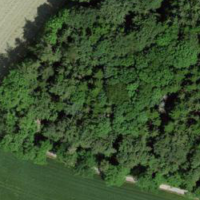
EUNIS habitat code: 41
Species observed at this site:
Falco subbuteo